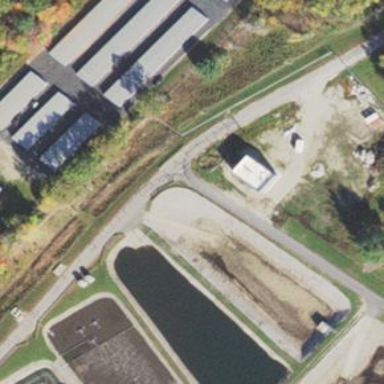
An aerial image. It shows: Water tank near natural water source.